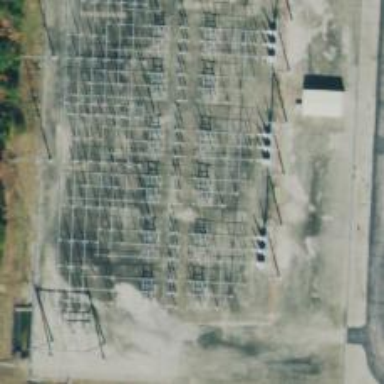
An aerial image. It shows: Switch used for power control.